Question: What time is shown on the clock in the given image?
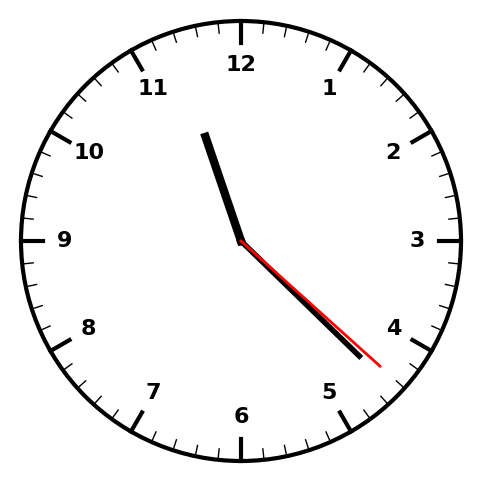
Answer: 11:22:22